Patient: sex M, age 66
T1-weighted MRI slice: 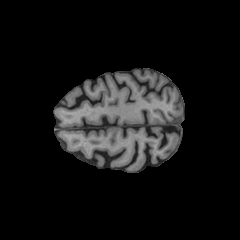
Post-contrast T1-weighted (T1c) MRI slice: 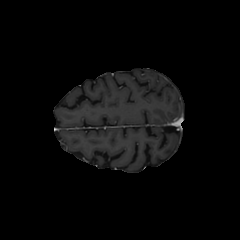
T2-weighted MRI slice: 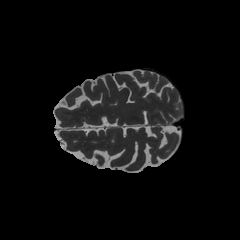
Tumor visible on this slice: no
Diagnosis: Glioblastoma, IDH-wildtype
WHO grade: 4